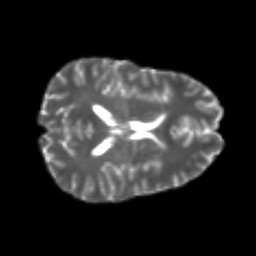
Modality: T2w
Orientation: axial
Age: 24
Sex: male
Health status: healthy
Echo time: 0.074 s